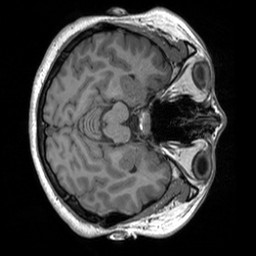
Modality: T1w
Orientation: axial
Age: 31
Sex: female
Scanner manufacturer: siemens
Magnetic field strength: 3 T
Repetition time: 1.9 s
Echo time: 0.00252 s